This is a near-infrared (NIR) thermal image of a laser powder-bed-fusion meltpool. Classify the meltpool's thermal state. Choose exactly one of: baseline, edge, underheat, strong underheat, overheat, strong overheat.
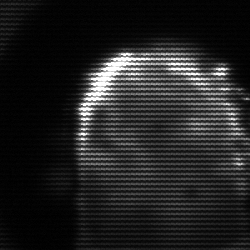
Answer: baseline